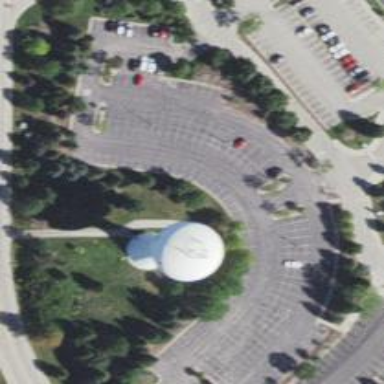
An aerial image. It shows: Water tower that is man-made.